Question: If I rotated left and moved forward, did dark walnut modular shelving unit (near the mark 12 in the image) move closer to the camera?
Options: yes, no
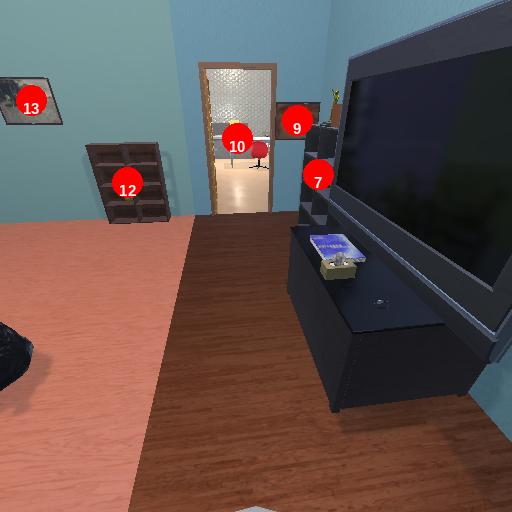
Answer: yes